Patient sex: M
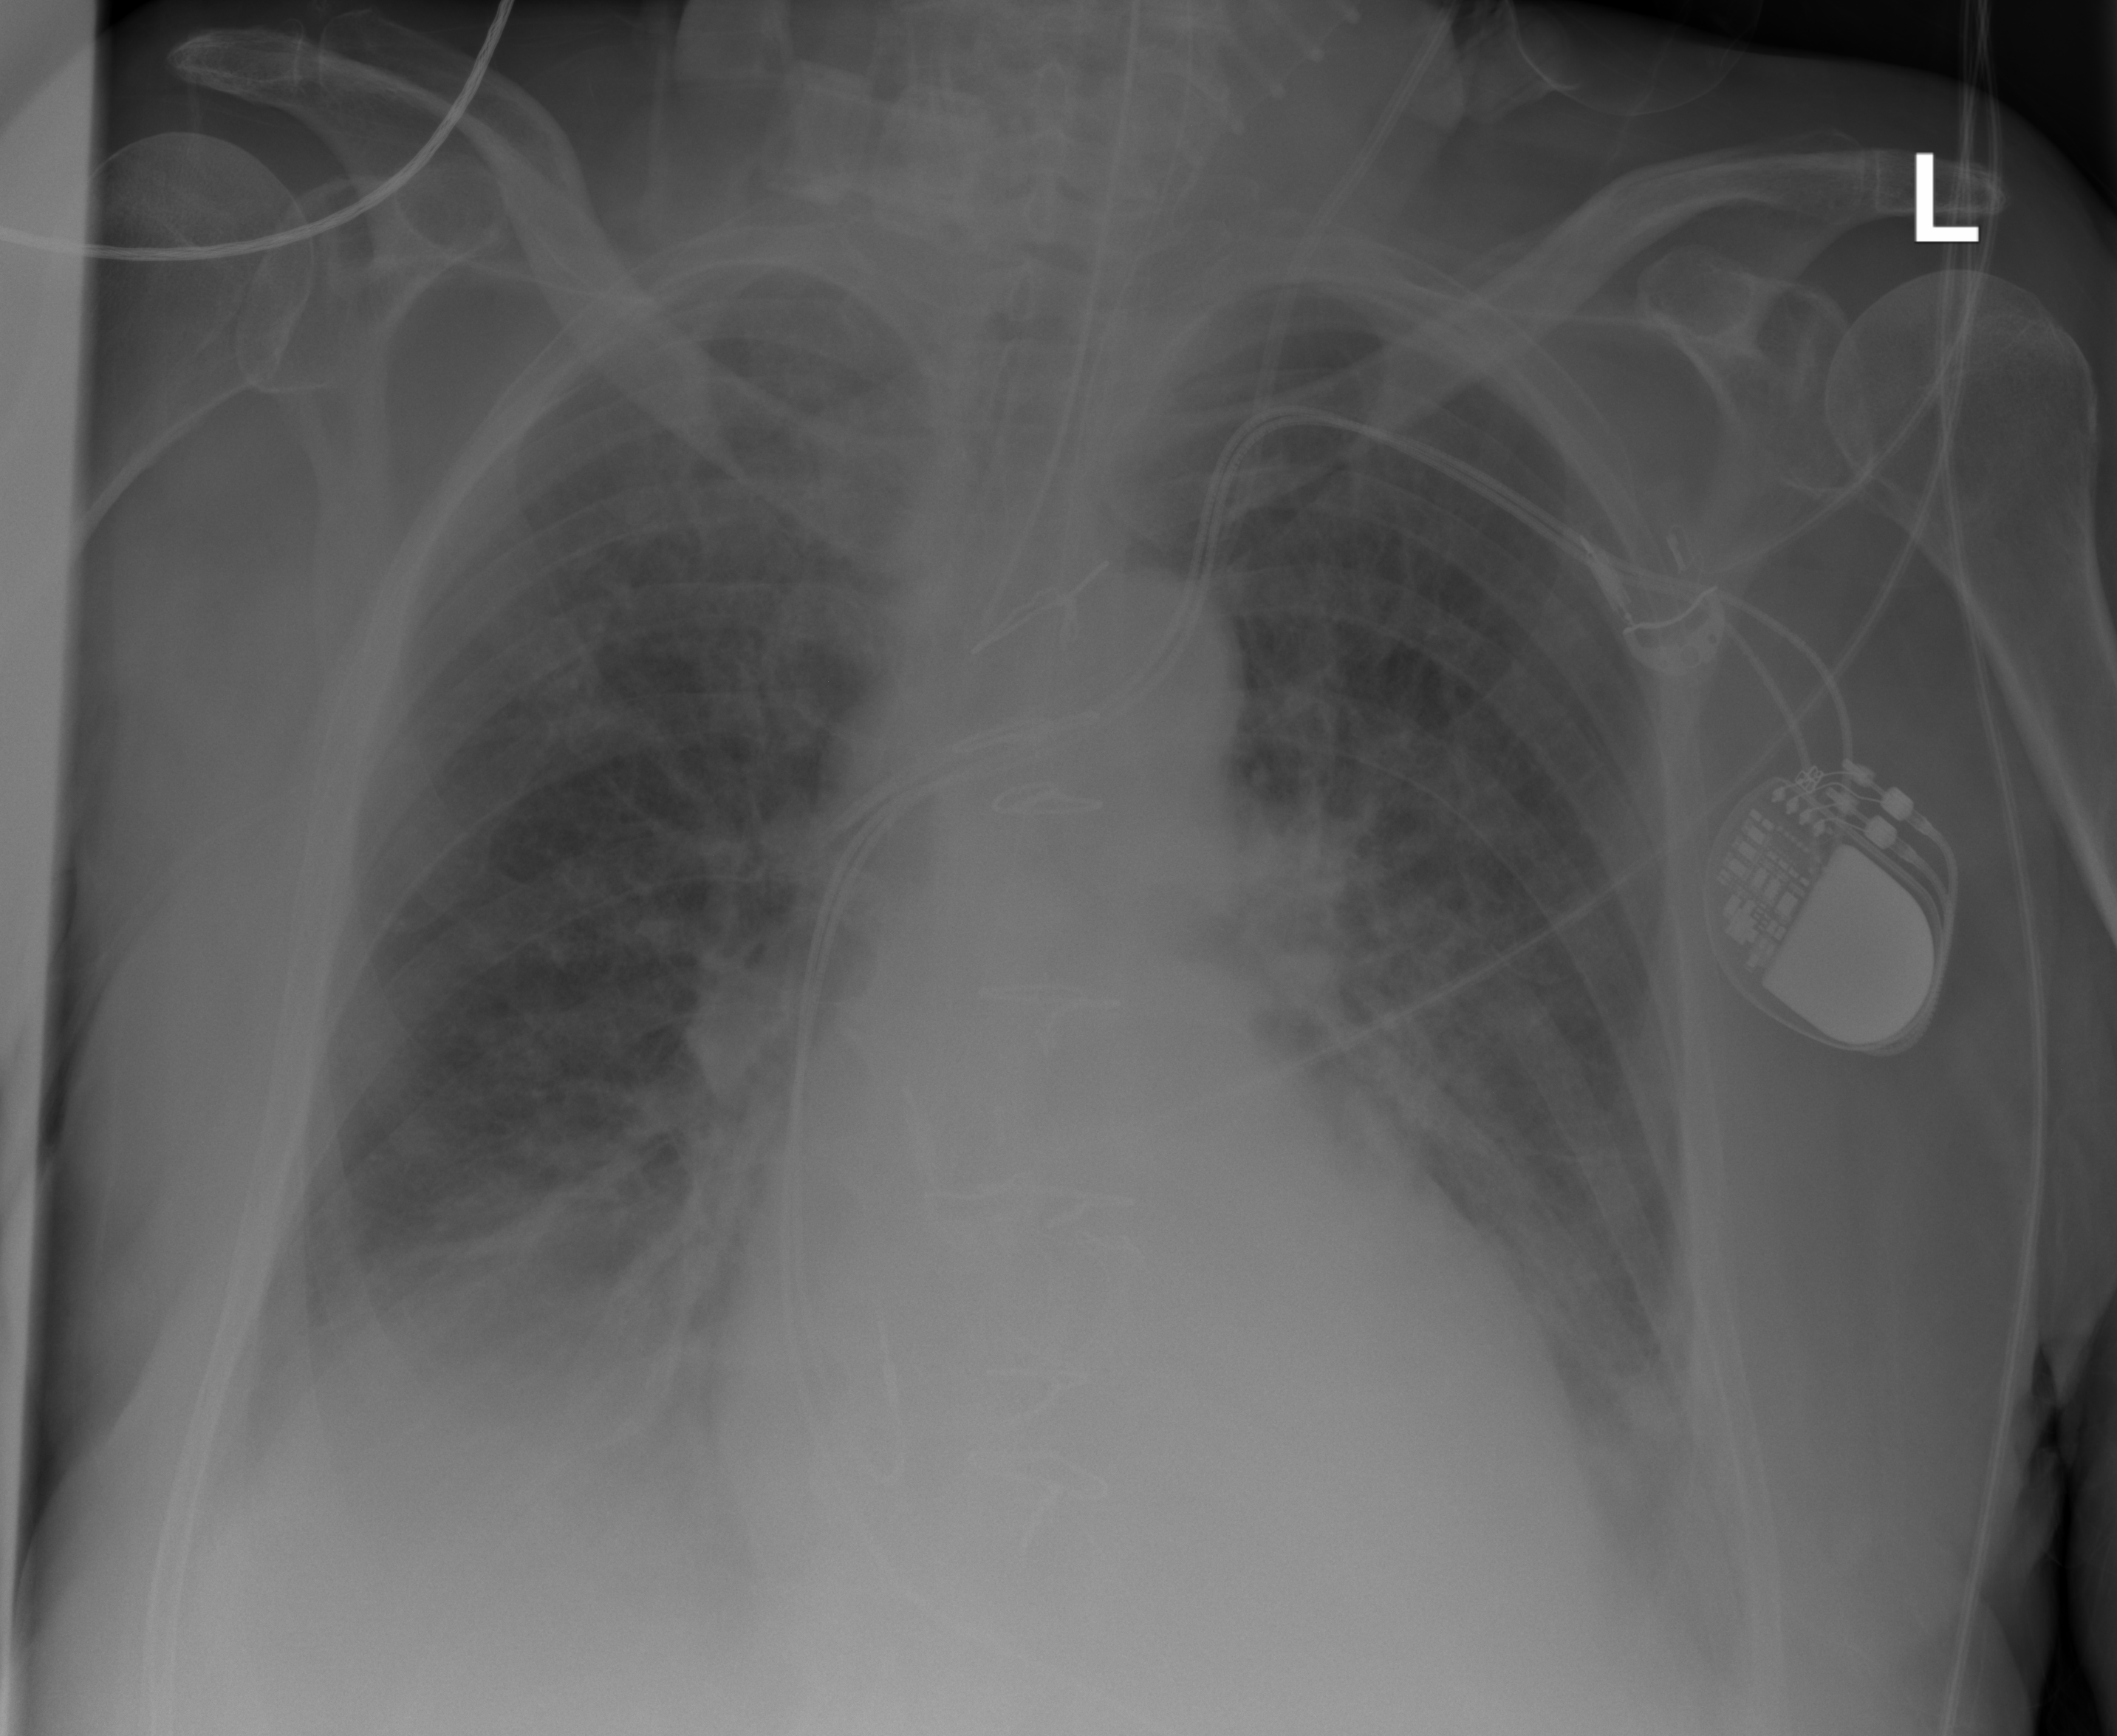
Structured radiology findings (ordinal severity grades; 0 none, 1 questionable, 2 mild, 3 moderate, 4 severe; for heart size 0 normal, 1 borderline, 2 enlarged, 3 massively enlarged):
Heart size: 2
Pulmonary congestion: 2
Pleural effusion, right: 2
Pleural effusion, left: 2
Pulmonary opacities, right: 1
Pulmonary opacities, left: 1
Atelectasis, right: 2
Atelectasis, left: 2